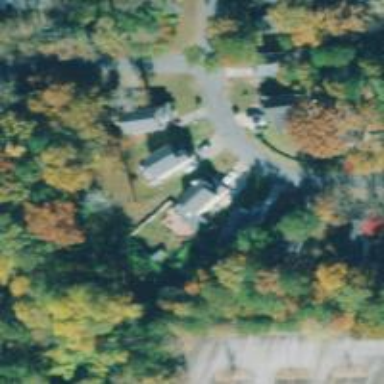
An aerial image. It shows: Simple house.